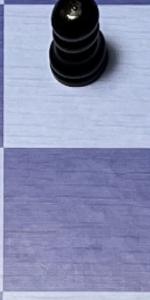
Label: Empty